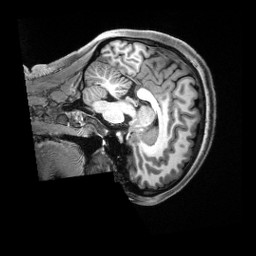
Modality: T1w
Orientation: sagittal
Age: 24
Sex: female
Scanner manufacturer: siemens
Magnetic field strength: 3 T
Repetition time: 2.5 s
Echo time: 0.00222 s